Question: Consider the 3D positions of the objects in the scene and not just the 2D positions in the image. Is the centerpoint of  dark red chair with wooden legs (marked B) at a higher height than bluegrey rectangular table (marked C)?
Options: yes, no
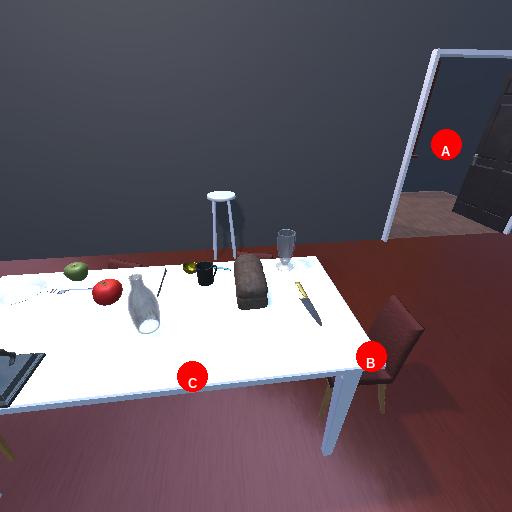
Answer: yes